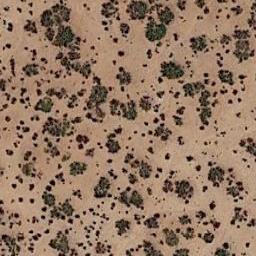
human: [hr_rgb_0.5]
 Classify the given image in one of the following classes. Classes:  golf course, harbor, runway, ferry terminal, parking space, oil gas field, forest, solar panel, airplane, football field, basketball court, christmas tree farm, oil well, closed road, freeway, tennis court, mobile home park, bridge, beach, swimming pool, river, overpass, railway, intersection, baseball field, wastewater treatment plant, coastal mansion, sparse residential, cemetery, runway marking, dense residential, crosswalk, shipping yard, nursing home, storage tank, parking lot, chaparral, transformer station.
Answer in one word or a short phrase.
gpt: chaparral